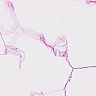
Metastatic tissue present: no